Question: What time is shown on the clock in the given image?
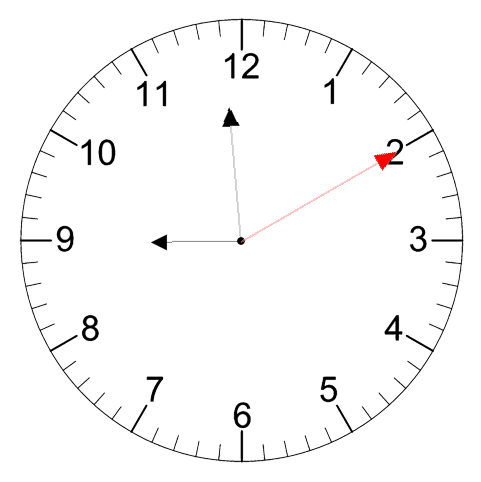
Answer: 08:59:10